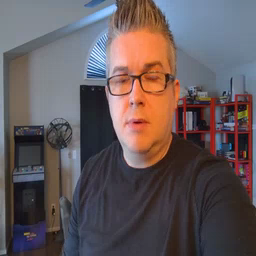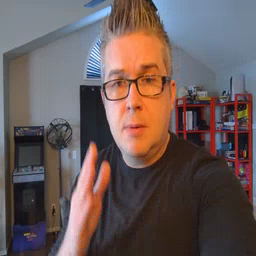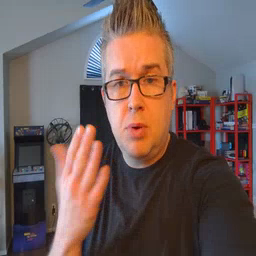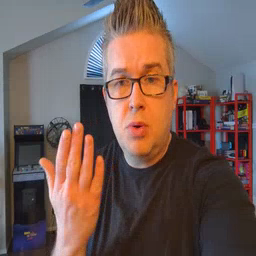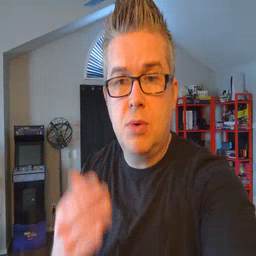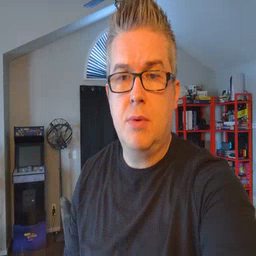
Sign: book